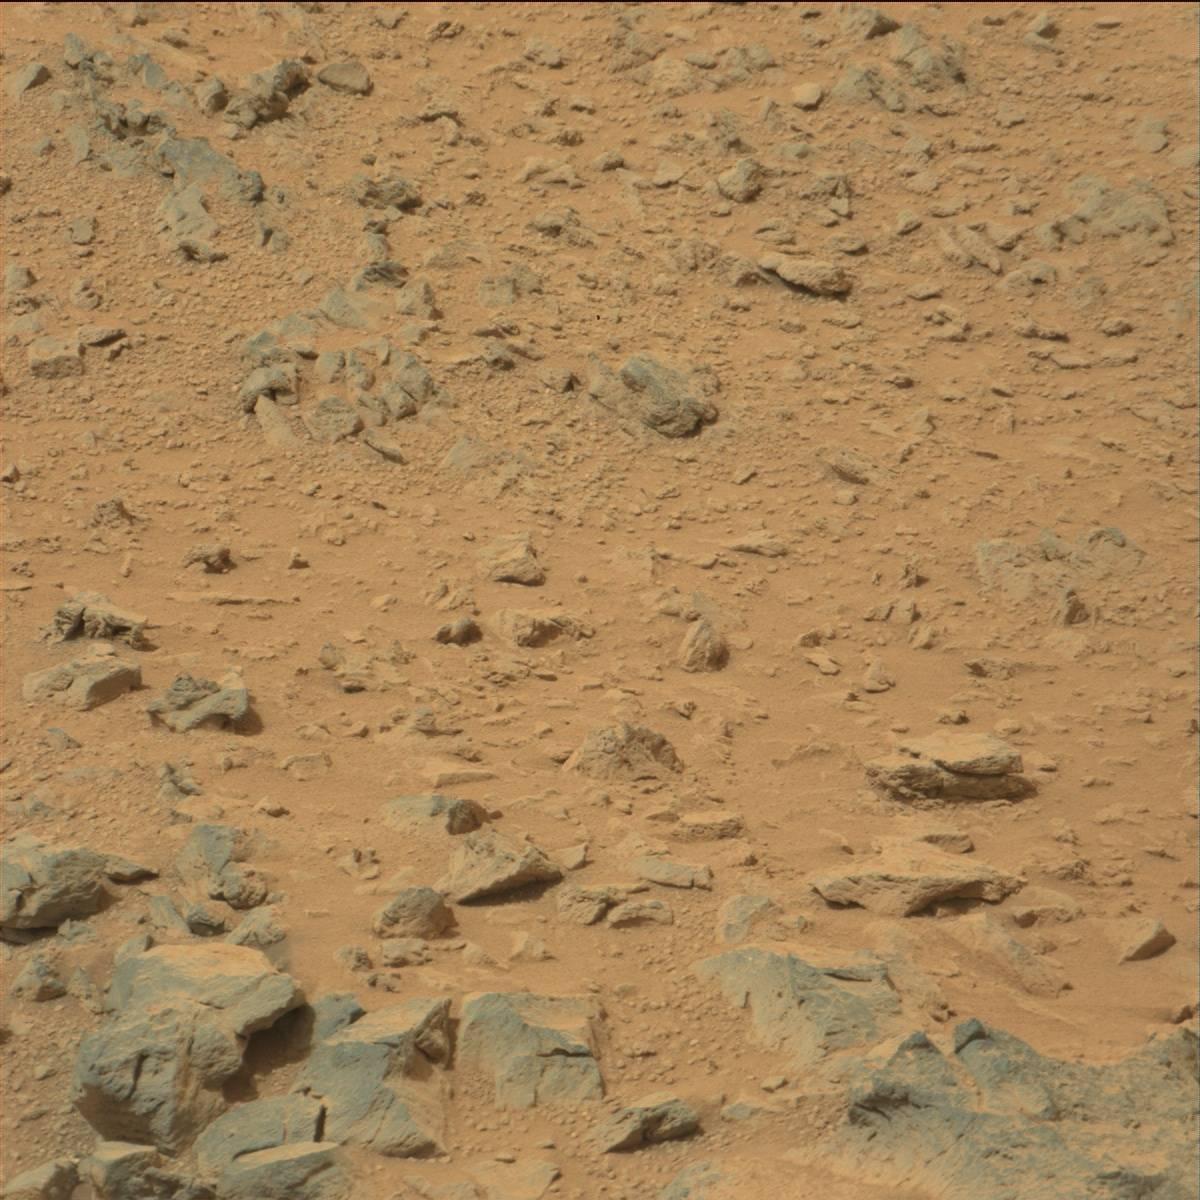
Terrain classes present: Bedrock, Sand / Soil